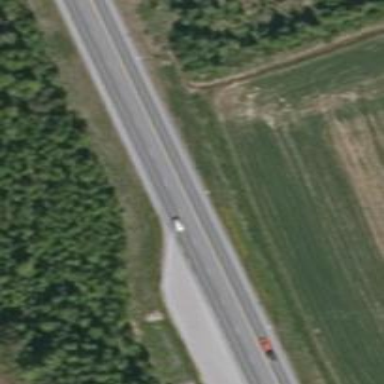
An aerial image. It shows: Asphalt road designated as trunk highway.